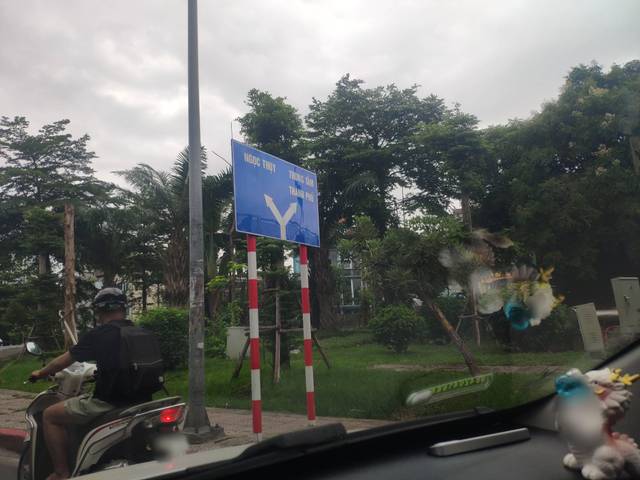
Region: Vietnam
Coordinates: 21.04, 105.865